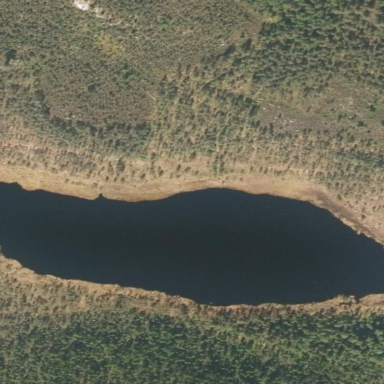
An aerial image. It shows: Serene lake surrounded by nature.